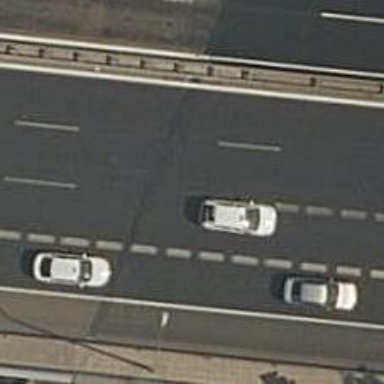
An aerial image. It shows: Motorway junction.